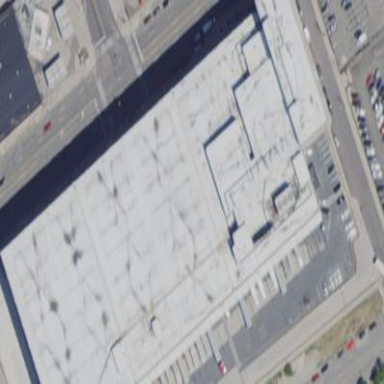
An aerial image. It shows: Building that serves as post office.